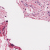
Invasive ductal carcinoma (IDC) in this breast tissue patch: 0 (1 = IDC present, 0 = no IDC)